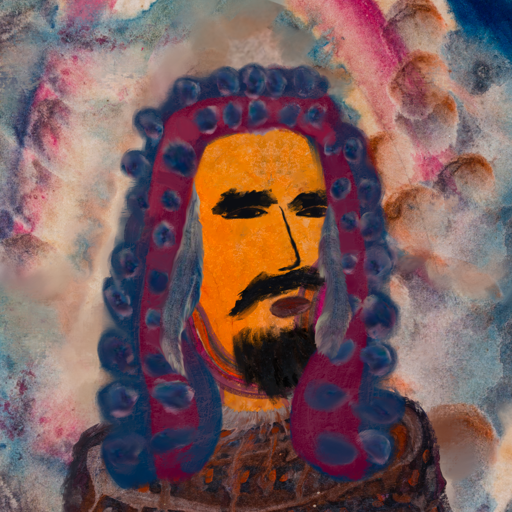
Background: Rupkatha, Head And Neck Side: Hypocrite_w_Hair, Face Side: Mosgoul, Bust: Hypocrite, Hair Side: Hill_Girl, Head Accessory: Blank, Second Necklace: Blank, Necklace: Blank, Baby: Blank